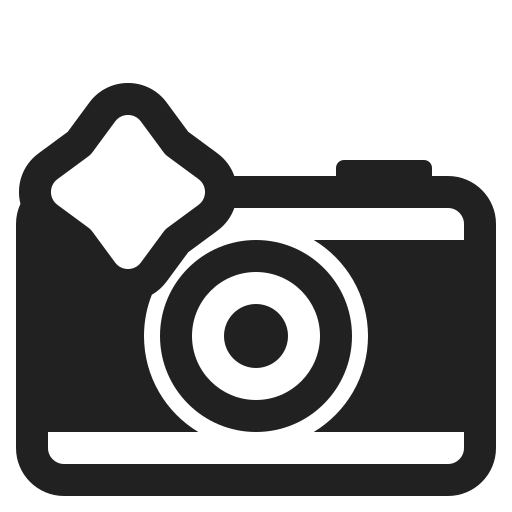
camera with flash high contrast